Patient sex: M
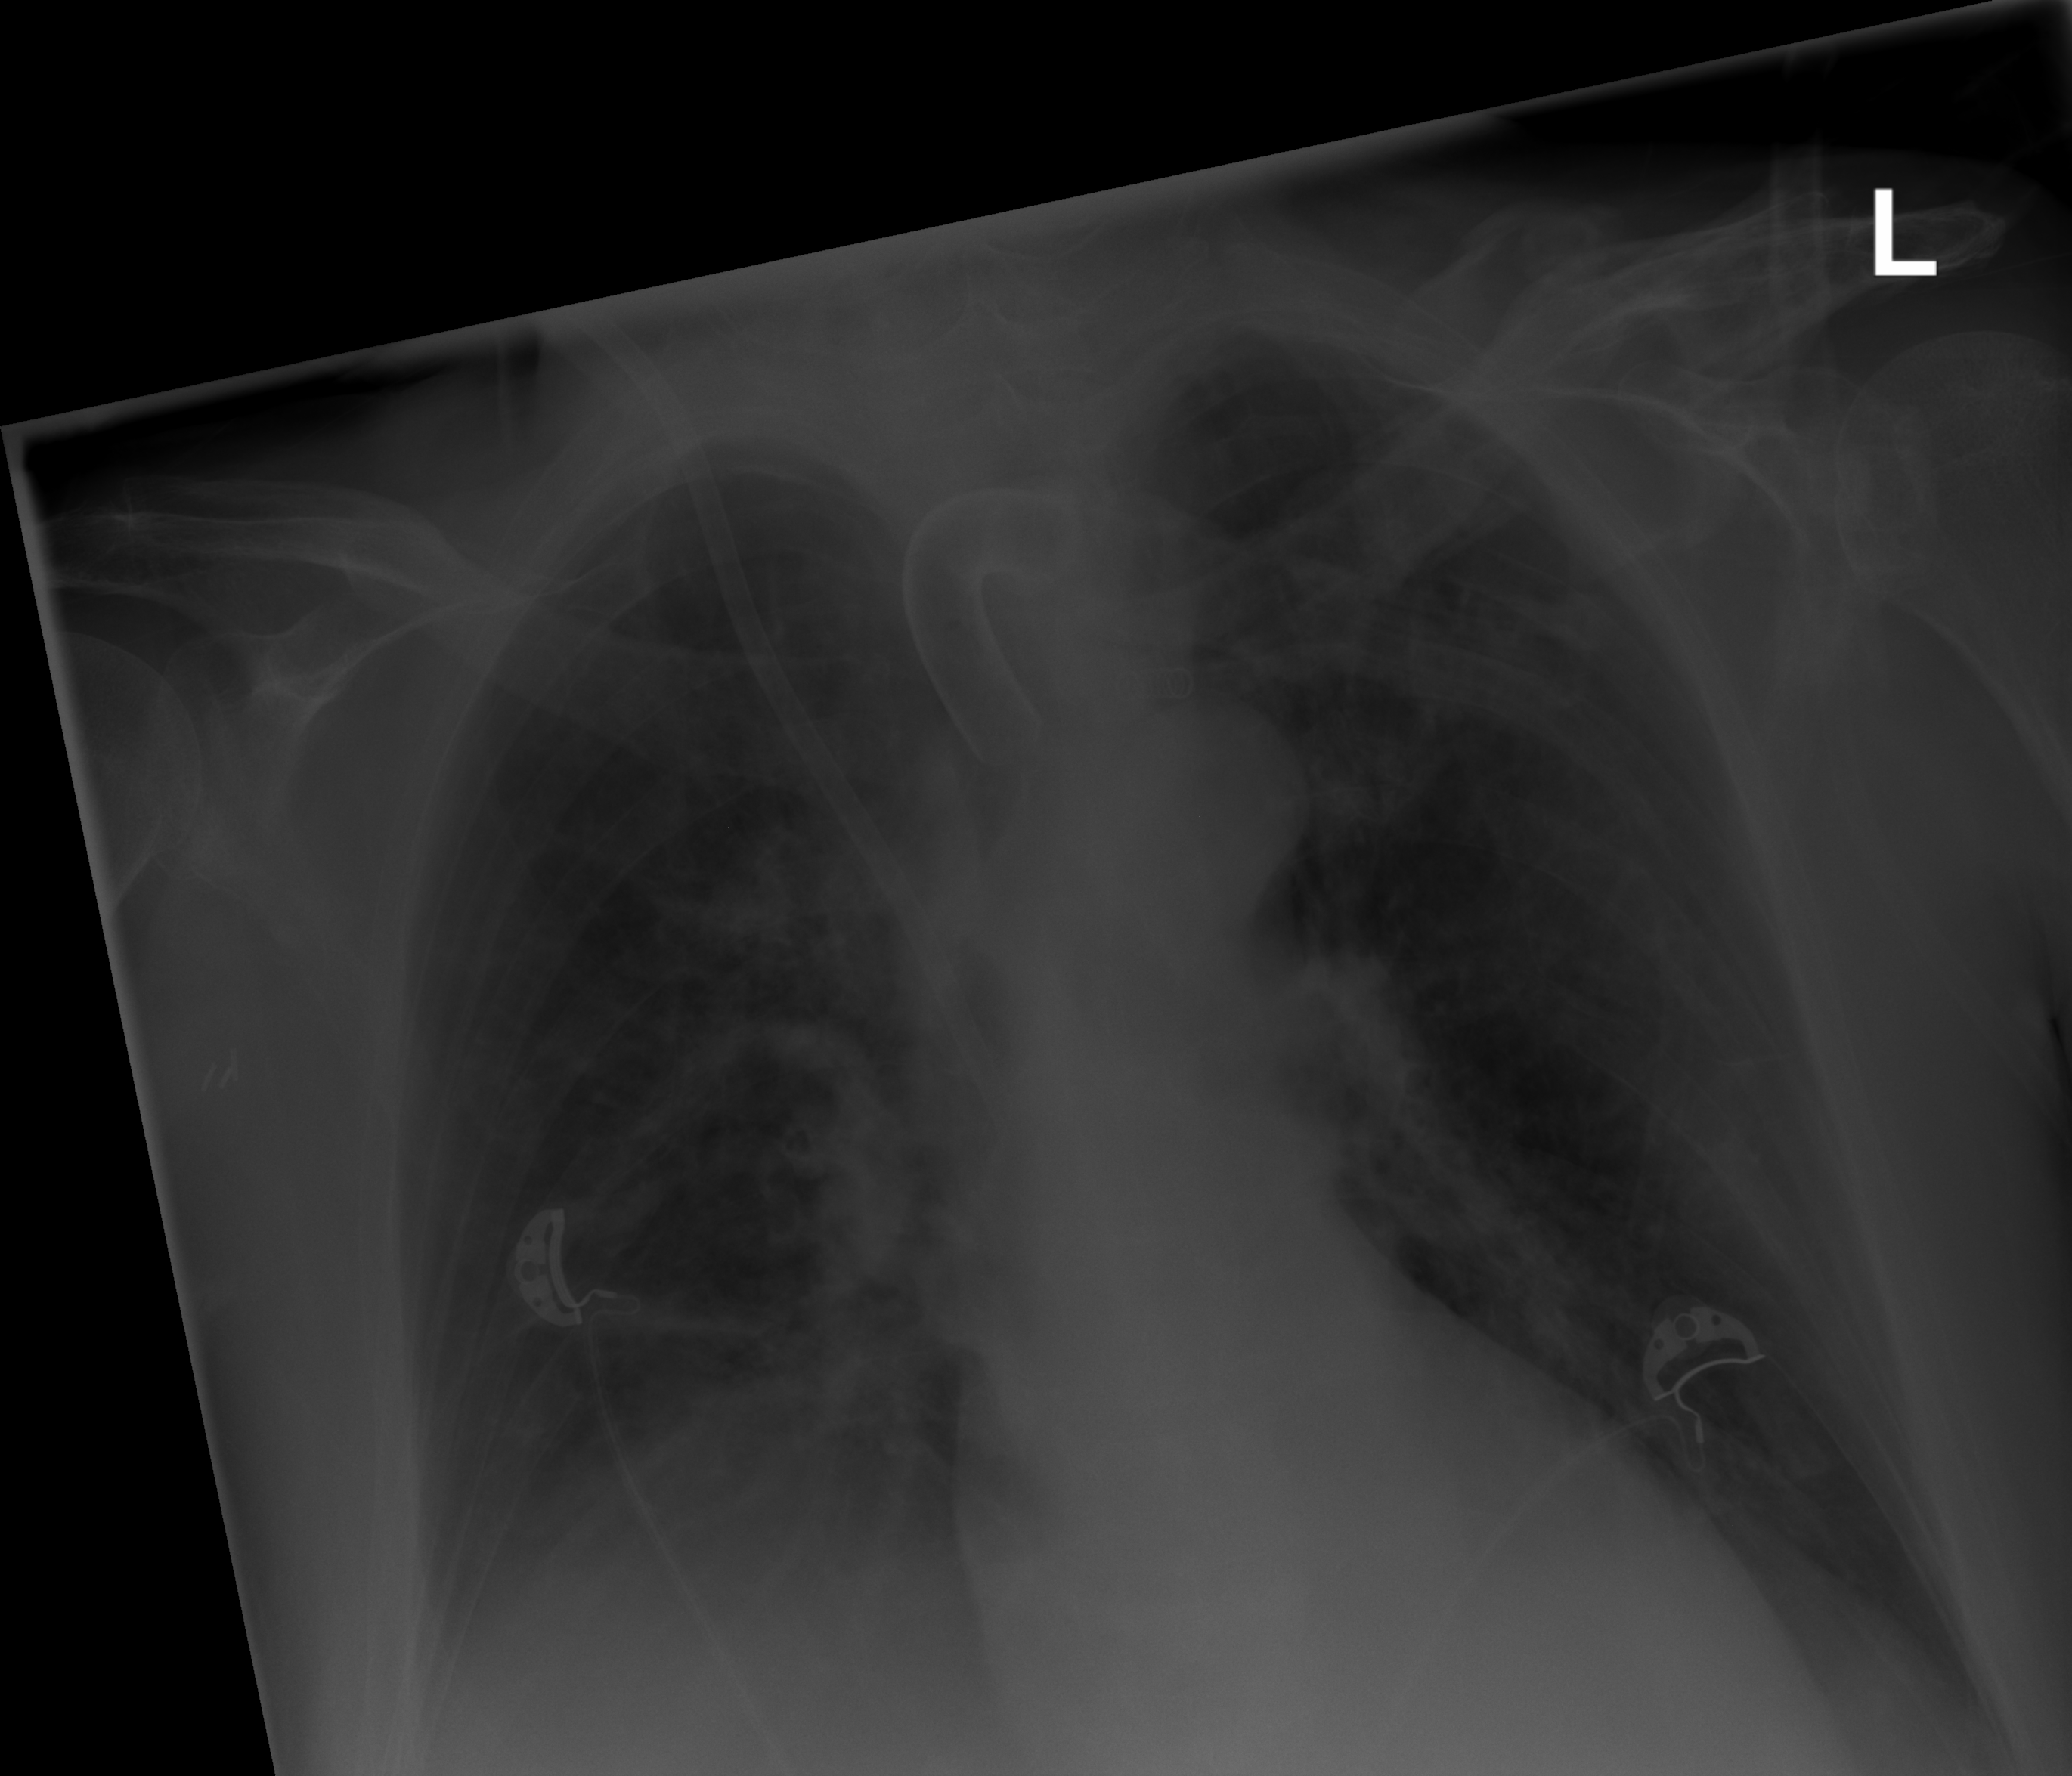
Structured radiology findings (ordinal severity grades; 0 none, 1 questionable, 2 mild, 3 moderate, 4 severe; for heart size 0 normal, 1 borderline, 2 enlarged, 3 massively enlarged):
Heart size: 2
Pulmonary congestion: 2
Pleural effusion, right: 0
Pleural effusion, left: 0
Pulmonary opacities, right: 2
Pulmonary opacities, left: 0
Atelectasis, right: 2
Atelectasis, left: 2